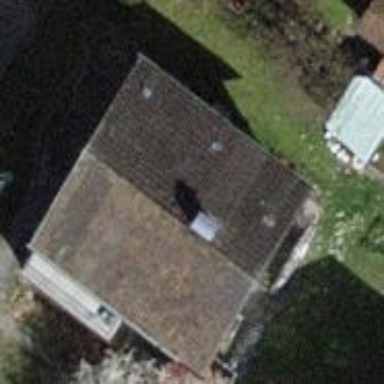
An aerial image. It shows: Building with tile roof.